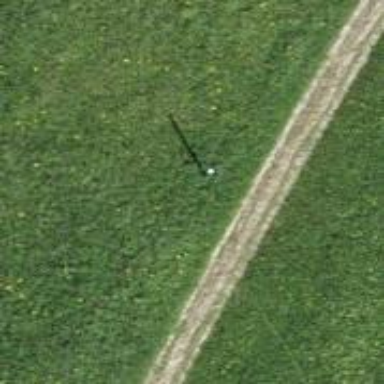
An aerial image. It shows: Power pole.